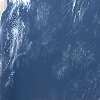
Label: water